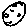
Label: moon